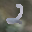
Label: 2